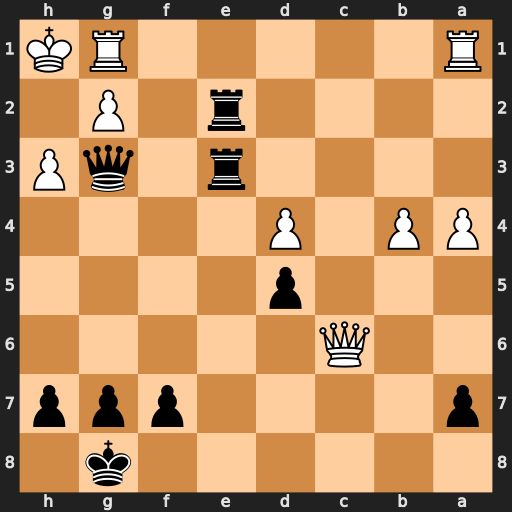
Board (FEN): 6k1/p4ppp/2Q5/3p4/PP1P4/4r1qP/4r1P1/R5RK
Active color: b
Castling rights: -
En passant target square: -
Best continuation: Qxh3+ gxh3 Rxh3#